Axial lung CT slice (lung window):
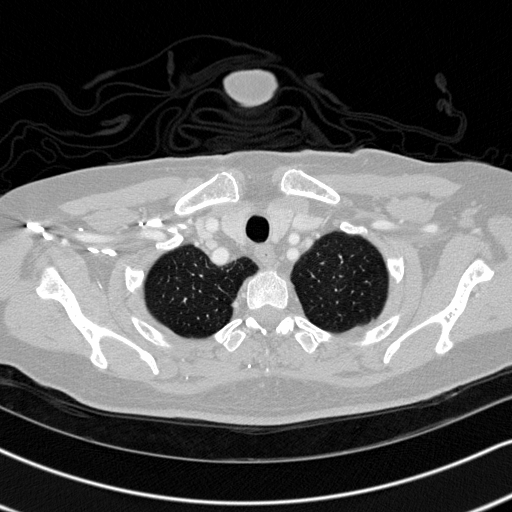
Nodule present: no